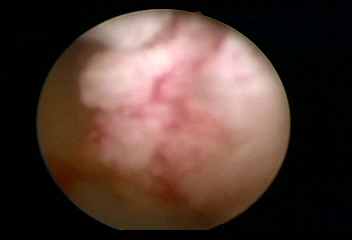
Modality: WLC
Class: Malignant
Subclass: LowGradePapillary
Lesion: L1
Stage: Ta
Morphology: Papillary
Bladder cancer association: Yes
Annotated structures: Tumor